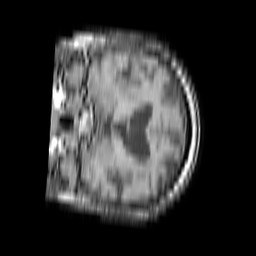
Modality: T1w
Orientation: coronal
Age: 62
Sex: female
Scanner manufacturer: philips
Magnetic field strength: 1.5 T
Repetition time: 0.1825 s
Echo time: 0.001891 s